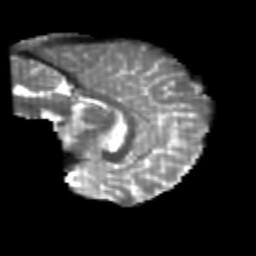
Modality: T2w
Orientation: sagittal
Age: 24
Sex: male
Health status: healthy
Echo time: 0.074 s